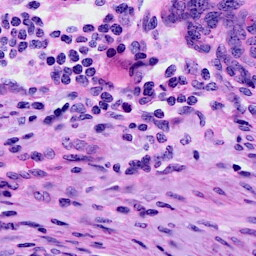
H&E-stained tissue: Cervix